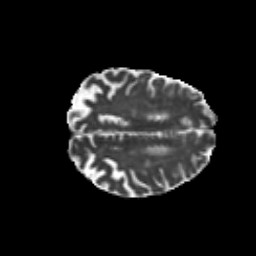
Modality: T2w
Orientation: axial
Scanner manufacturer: siemens
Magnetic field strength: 3 T
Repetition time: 6.8 s
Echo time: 0.093 s